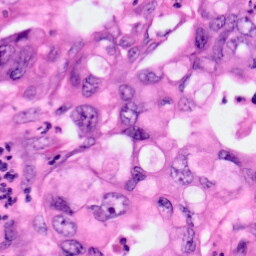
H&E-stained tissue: Pancreatic